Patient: sex M, age 52
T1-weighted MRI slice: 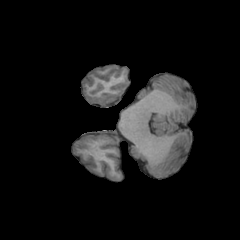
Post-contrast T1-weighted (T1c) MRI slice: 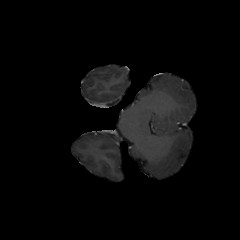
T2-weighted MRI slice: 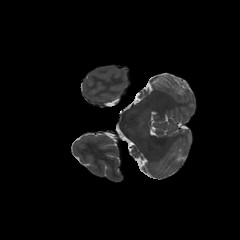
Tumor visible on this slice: no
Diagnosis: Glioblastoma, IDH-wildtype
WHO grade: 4